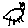
Label: cat